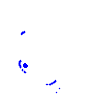
Particle: kaon